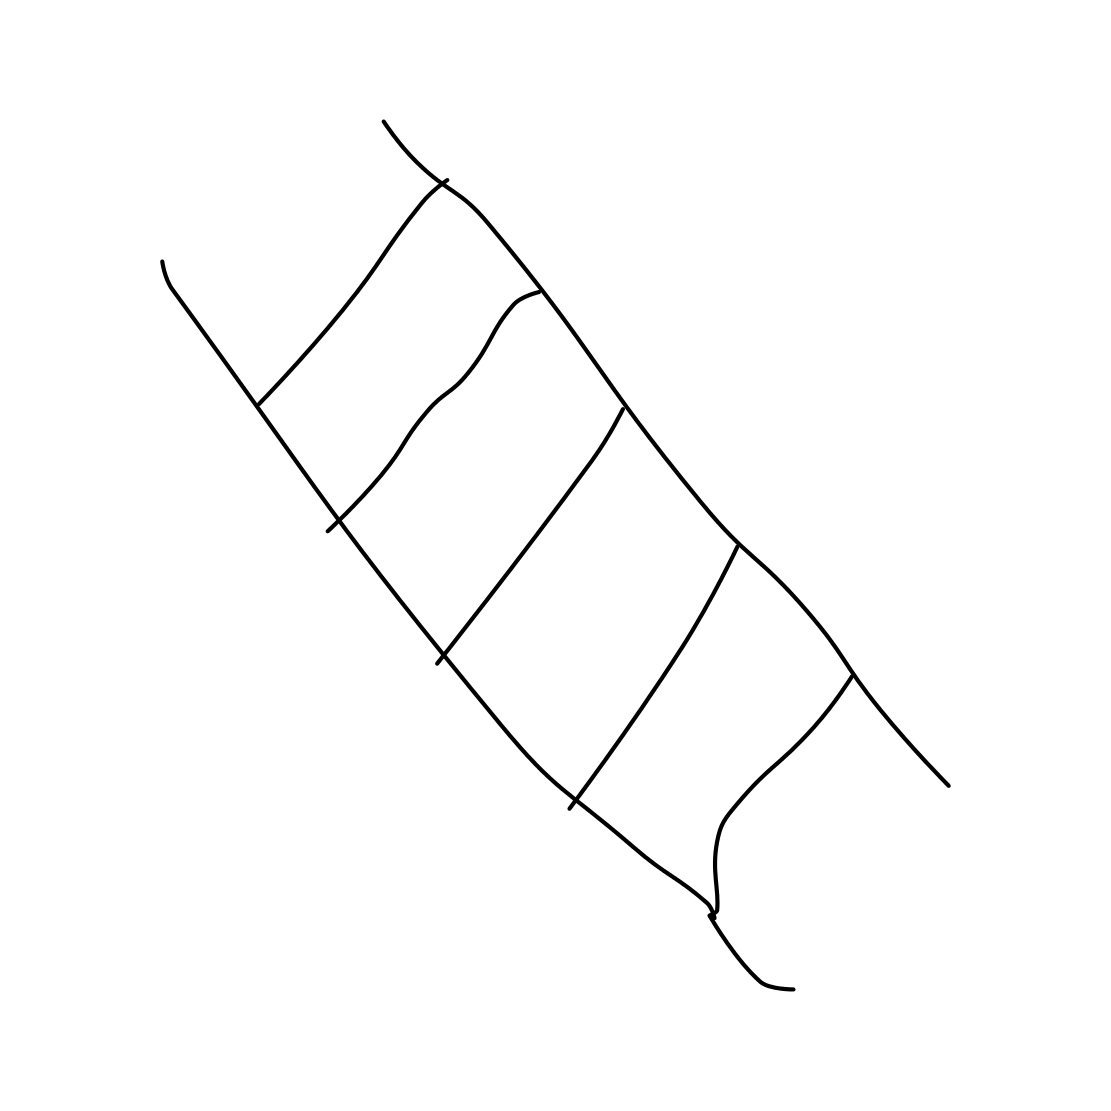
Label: ladder